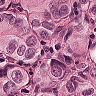
Metastatic tissue present: yes